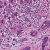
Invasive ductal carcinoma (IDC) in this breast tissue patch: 0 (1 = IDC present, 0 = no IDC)